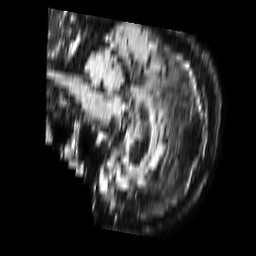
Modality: FLAIR
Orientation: sagittal
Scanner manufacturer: philips
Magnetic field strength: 1.5 T
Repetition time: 6 s
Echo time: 0.1029 s